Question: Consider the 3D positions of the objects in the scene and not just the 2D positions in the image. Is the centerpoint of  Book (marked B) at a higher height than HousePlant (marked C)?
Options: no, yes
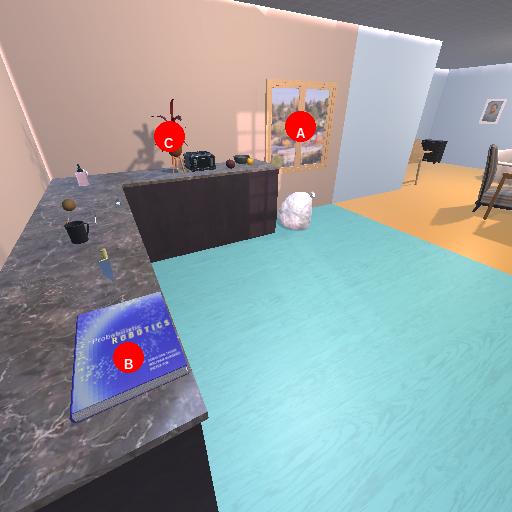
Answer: no